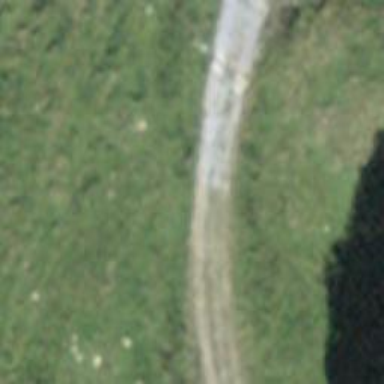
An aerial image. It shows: Track road with grade4 tracktype.